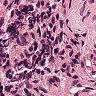
Metastatic tissue present: no